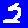
Digit: 2